Interaction volume radius: 5 \u00c5
Interaction volume height: 25 \u00c5
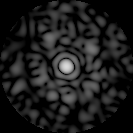
Disorder parameter: 0.8066